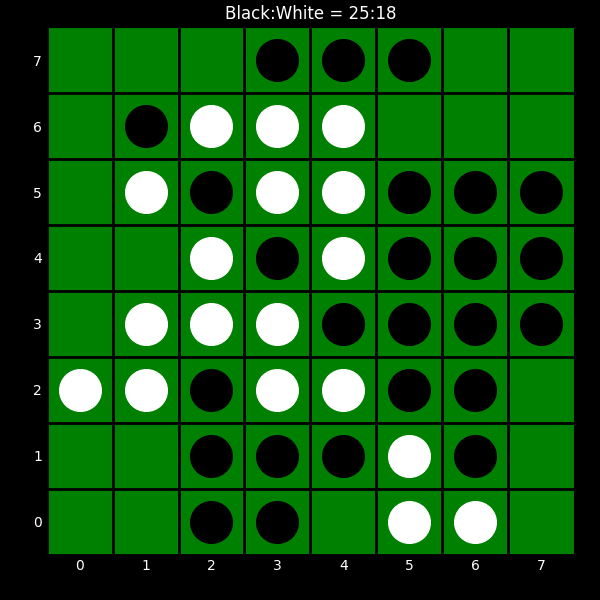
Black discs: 25
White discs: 18